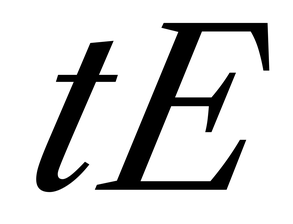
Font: LibreCaslonText-Italic_Italic